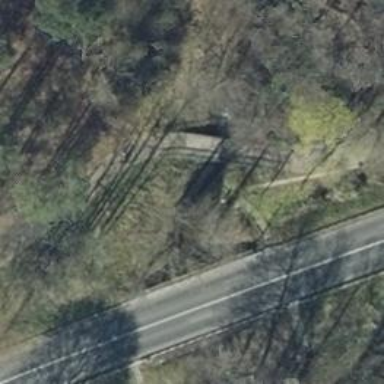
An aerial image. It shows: Concrete path on bridge.